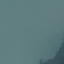
Land use / land cover class: SeaLake